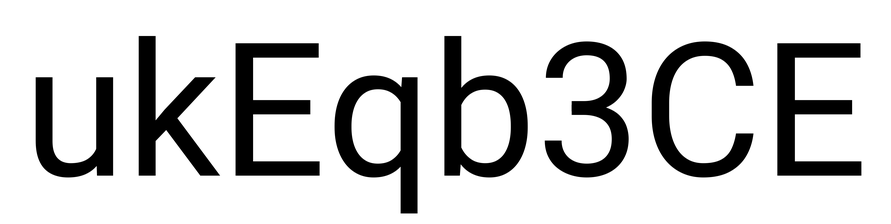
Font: Roboto_Regular